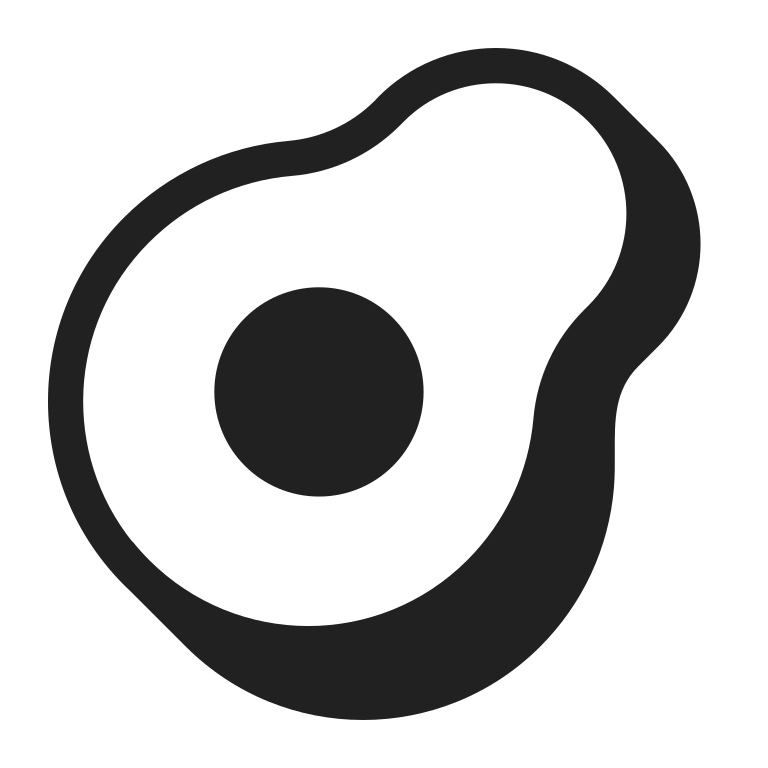
avocado high contrast